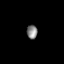
Tissue: prostate
Cell type: T cells
Senescence score: 0.7148
Nuclear area (px): 145
Mean DAPI intensity: 132.028